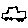
Label: car